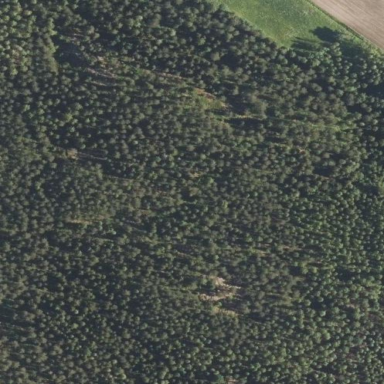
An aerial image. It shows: Evergreen needle-leaved forest.